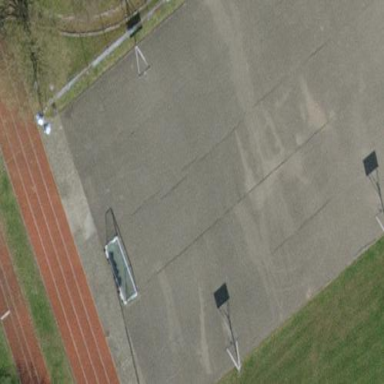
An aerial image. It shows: Asphalt pitch designated for both soccer and basketball.